Aerial crown-view tile of a tropical tree (Barro Colorado Island, Panama), acquired 20250715:
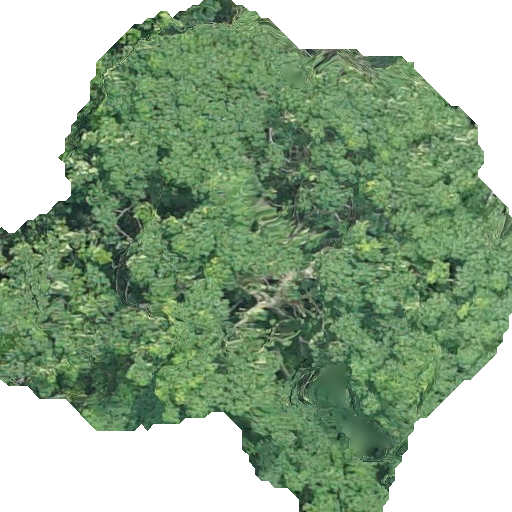
Species: Pseudobombax septenatum
GBIF accepted scientific name: Pseudobombax septenatum
Crown area: 276.529 m²